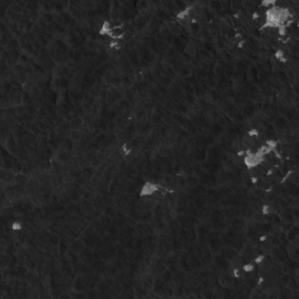
Label: non_frost